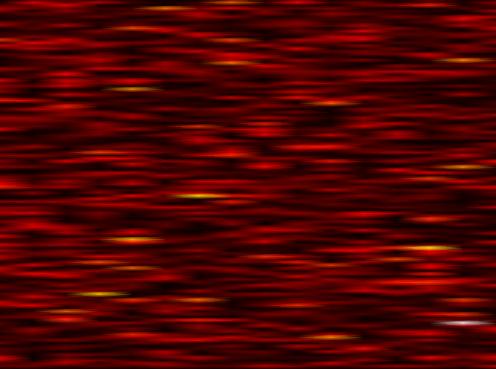
Label: UFMC